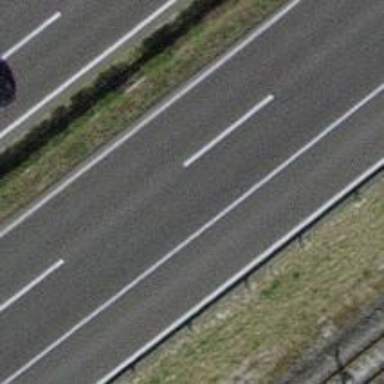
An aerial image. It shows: Asphalt motorway.